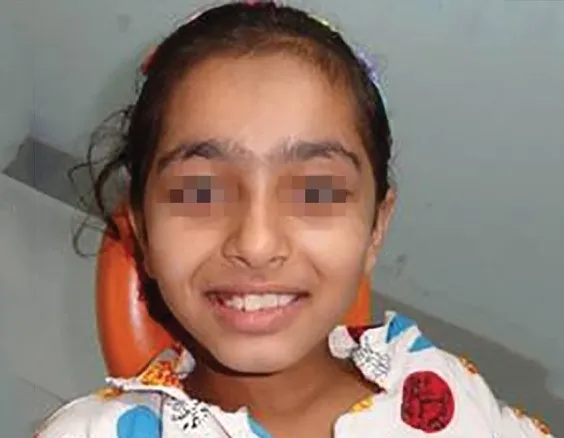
Smile of patient after crossbite correction.
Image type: medical_photograph (other_medical_photograph)